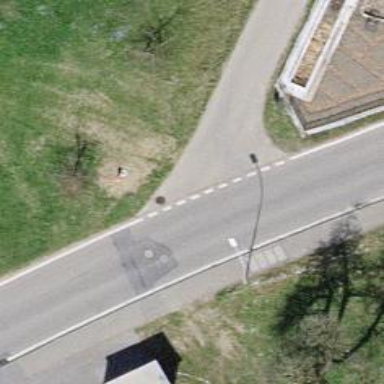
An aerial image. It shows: Unmarked crossing on footway.